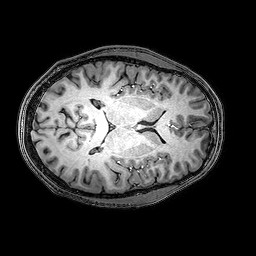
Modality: T1w
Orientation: axial
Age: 22
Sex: male
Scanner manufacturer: philips
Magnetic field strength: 3 T
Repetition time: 0.009 s
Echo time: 0.0035 s